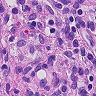
Metastatic tissue present: no